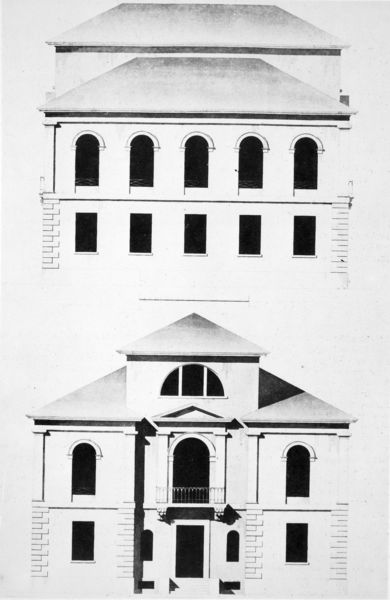
Titel: Palais Zentner in der ehem. Arcisstraße in München - Aufrisse der Vorder- und Seitenfassade
Künstler: Carl von Fischer
Standort: München
Institution: Stadtmuseum
Schlagwörter: schatten, weiß, dreieck, fenster, grau, licht, pfeiler, schwarz, skizze, säule, säulen, tür, zeichnung, dach, gebäude, haus, architektur, rahmen, stein, steine, fünf, häuser, brüstung, gitter, klassizismus, theater, front, kontrast, renaissance, rund, turm, vorbau, balkon, modell, ansicht, bogen, fassade, fassaden, italien, türen, zwei, schule, studie, leer, dächer, giebel, mauer, ziegel, graphik, schattierung, türe, pilaster, rundbogen, treppe, vorsprung, symmetrie, dekor, seitenansicht, geländer, stufen, collage, anbau, foto, fotografie, bögen, eingang, fugen, kolonnen, palast, palazzo, rundfenster, dachfenster, rückseite, hinten, druck, schwarz weiss, stich, seite, entwurf, kopie, architrav, rom, kapitell, reihung, vorderseite, portal, rustika, villa, rückansicht, sims, gesims, maison, pforte, risalit, walmdach, eckpfeiler, simse, rundbögen, romanik, vue, konstruktion, frontansicht, vorderansicht, gaube, plan, klassik, stockwerke, querschnitt, entwicklung, römisch, geschoss, dachgaube, klassizistisch, quadratisch, riss, grundriss, kranzgesims, aufriss, tympanon, etage, profangebäude, haupteingang, ädikula, bauplan, fenêtre, rundbogenfenster, sockelzone, eckverstärkung, palladio, sockelgeschoss, gemauert, thermenfenster, vorne, aedicula, therme, bogenfenster, gliederung, obergeschoss, dachaufsatz, architekur, halbbogen, revolutionsarchitektur, architecture, stick, dessin, zehn, giebeldach, palladianismus, blendbögen, cortona, da cortona, dreigliedrig, fensterrahmne, fotografir, hinteransicht, pietro da cortona, rusitka, schwaz-weiss, seitenasicht, vorblendunge, facade, febster, pillaster, leerstehend, s, rindbogen, #fassade, lplan, arcitecture, niveau, themenfenster, eckrustizierung